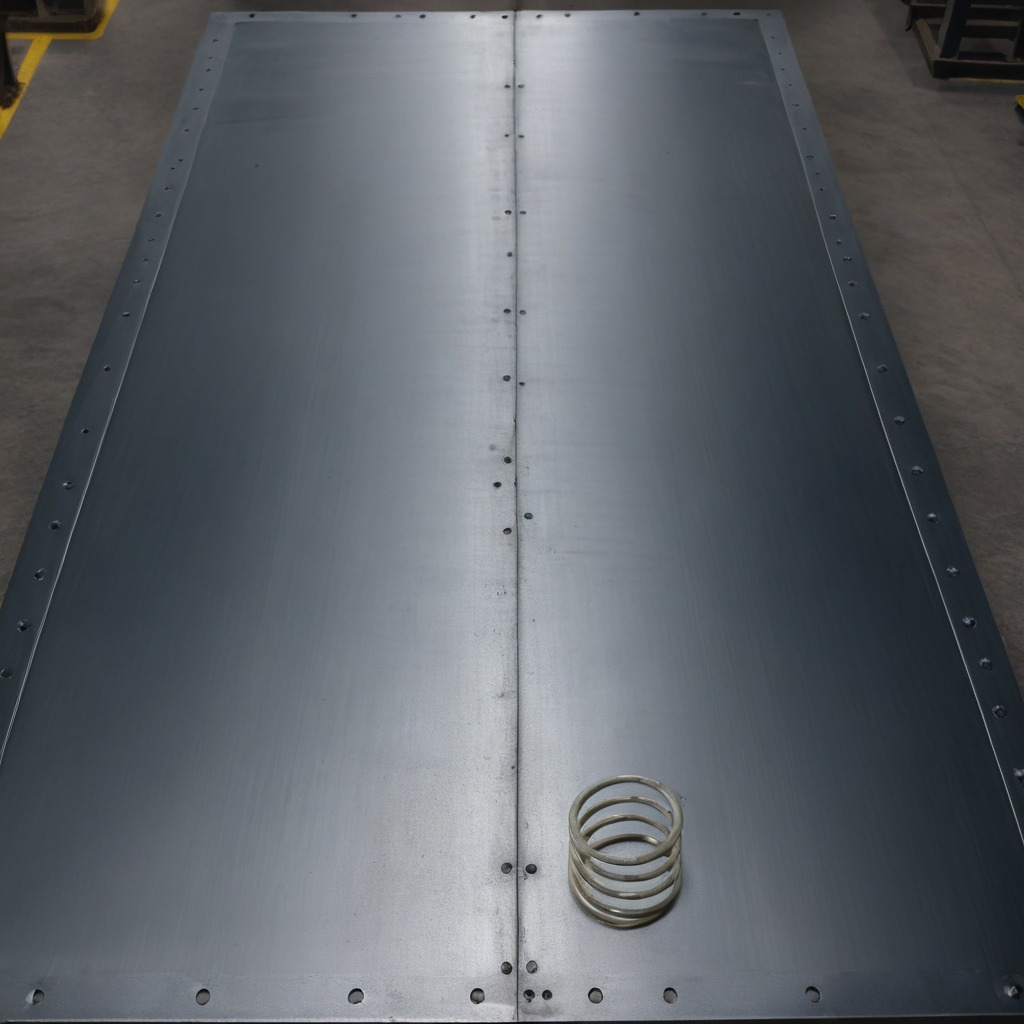
A coiled metal spring is lying on a cold steel table in a mining workshop.